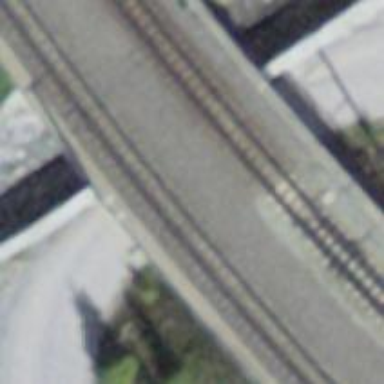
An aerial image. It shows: Narrow-gauge railway bridge with electrified contact line for single track.